Interaction volume radius: 10 \u00c5
Interaction volume height: 10 \u00c5
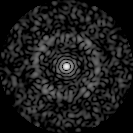
Disorder parameter: 0.8525